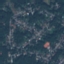
Land use / land cover class: Residential